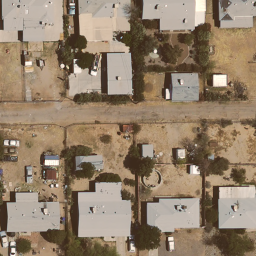
Label: residential